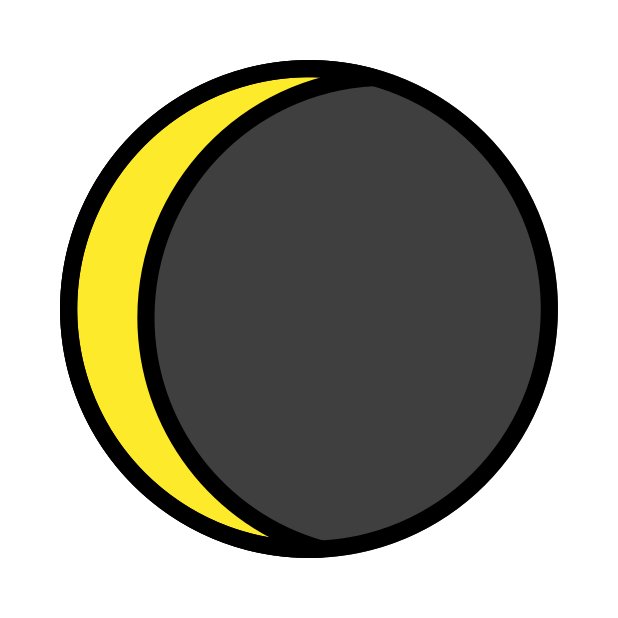
waning crescent moon